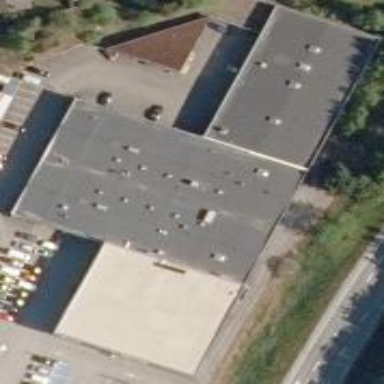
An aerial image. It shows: Car shop building.